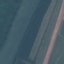
Label: River